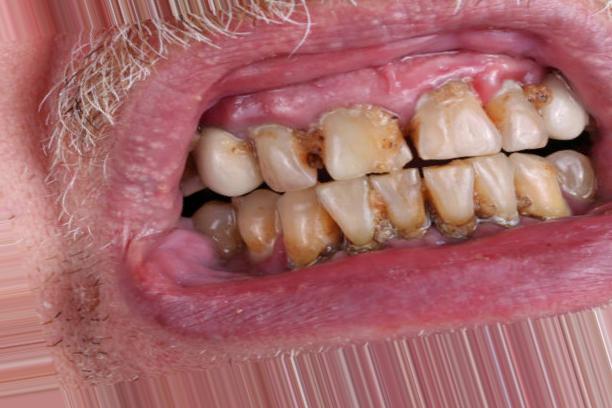
Condition: Caries